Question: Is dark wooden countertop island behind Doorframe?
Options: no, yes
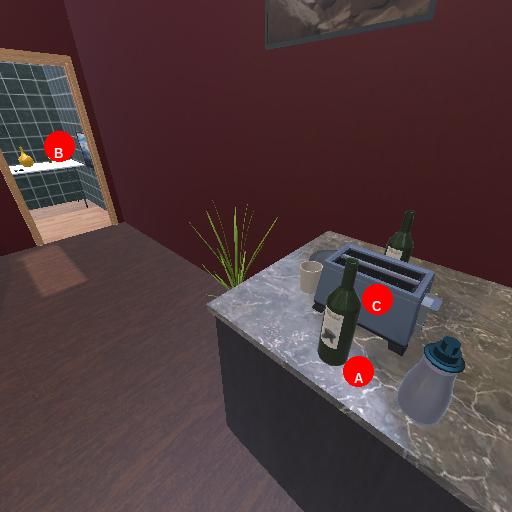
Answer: no